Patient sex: M
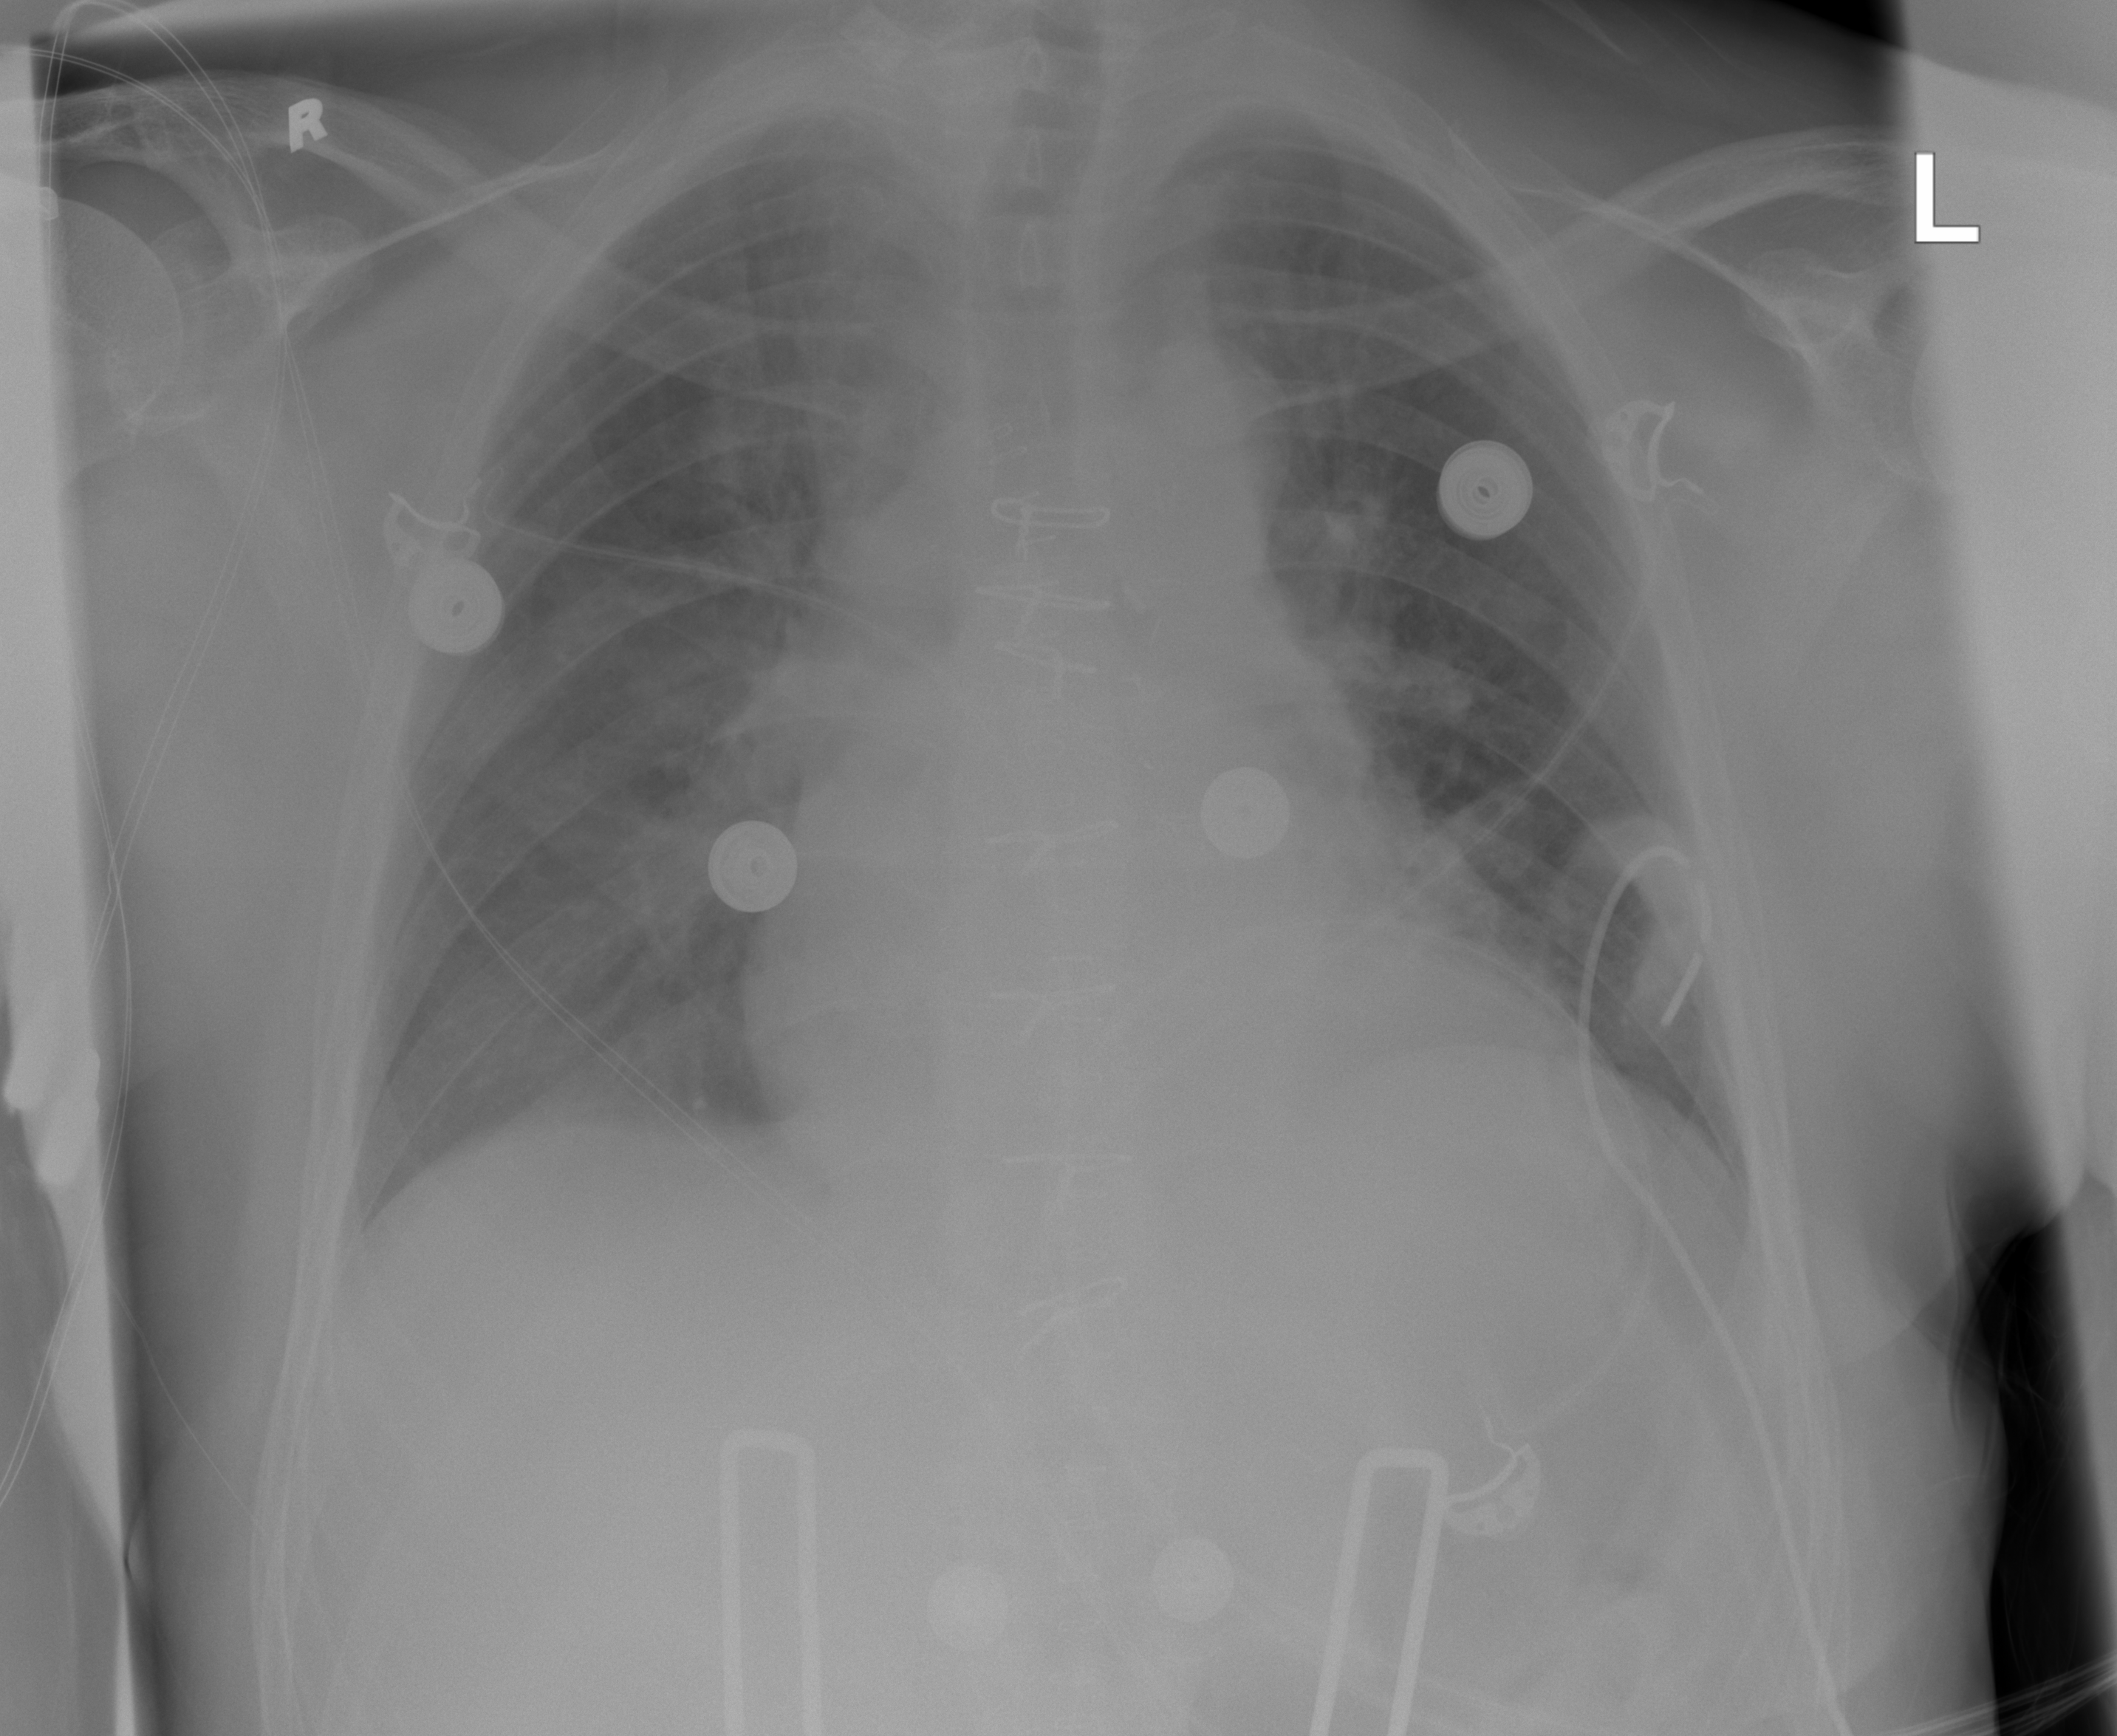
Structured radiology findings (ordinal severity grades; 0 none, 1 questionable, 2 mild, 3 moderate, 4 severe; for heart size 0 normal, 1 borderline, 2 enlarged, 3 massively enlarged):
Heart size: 2
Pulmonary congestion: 2
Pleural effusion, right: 0
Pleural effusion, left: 0
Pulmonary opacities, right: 0
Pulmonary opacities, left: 1
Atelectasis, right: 1
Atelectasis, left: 2